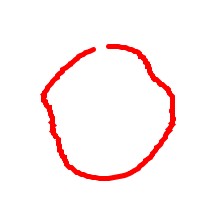
Shape: circle